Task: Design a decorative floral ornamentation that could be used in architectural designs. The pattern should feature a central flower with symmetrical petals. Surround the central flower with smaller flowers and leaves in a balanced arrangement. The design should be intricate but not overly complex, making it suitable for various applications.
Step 48:
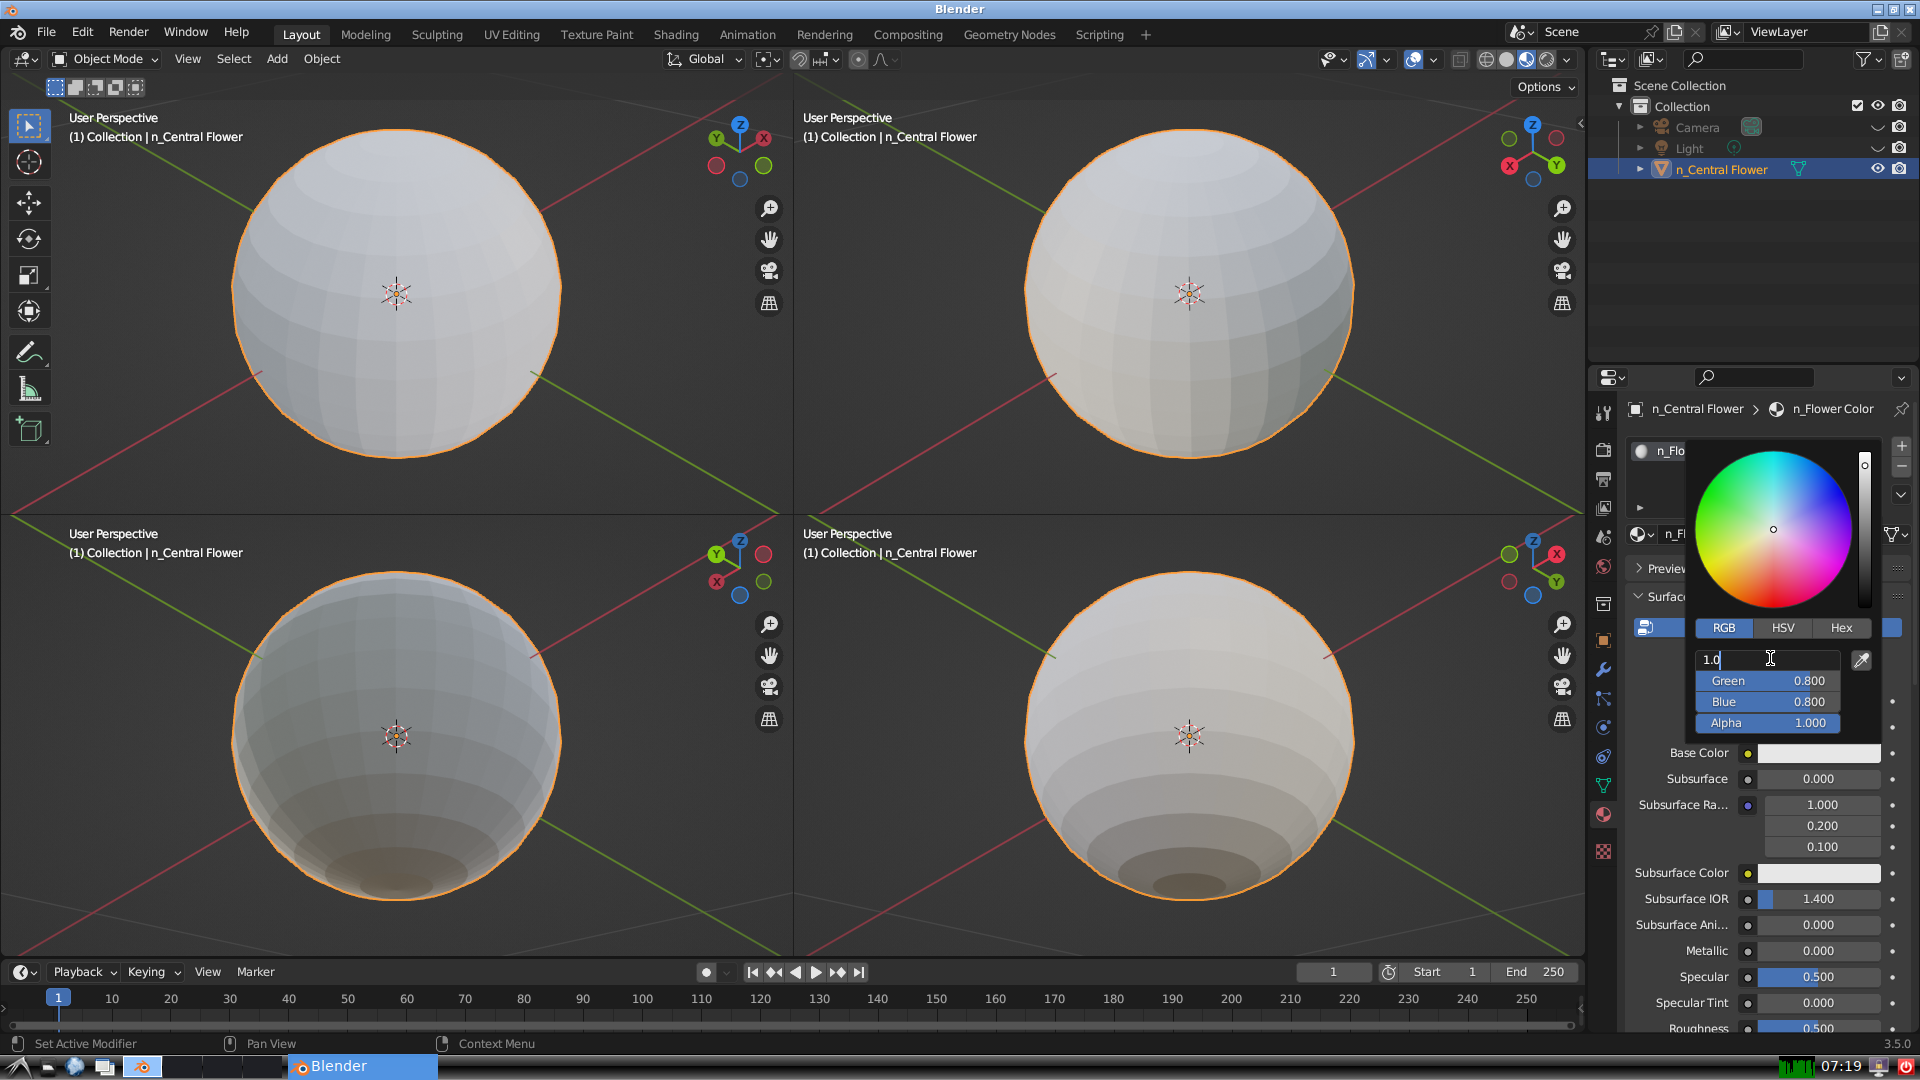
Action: {"key_press": ['Return']}